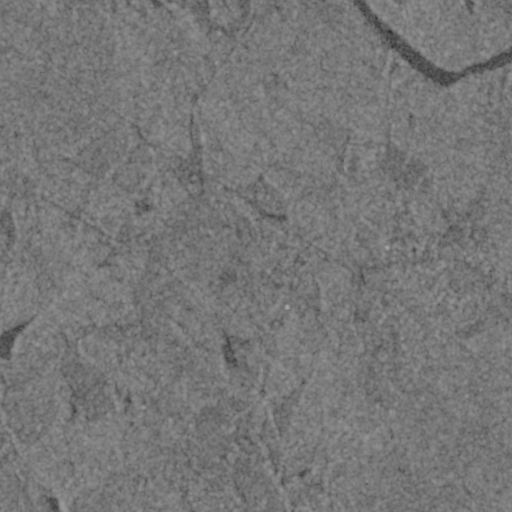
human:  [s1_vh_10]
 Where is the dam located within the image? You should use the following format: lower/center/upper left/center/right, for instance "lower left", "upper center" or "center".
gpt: The dam is located in the lower left of the image.
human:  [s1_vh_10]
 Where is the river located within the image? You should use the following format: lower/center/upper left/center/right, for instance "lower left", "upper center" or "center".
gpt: The river is located in the right of the image.
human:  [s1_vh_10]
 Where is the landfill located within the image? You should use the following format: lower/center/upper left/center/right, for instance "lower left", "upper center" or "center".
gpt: There is no landfill in the image.

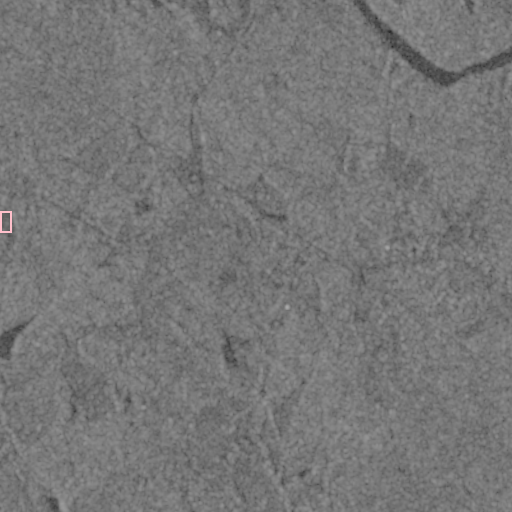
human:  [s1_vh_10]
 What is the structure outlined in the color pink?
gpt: The structure outlined in pink is a park.
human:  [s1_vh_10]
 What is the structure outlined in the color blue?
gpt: There is no blue outline.